Question: I am trying to create a confirmation dialog for a commandButton in JSF. The message I want to display is "Are you sure you want to deploy to #{deployBean.environmentName}?", where #{deployBean.environmentName} refers to the selected value of h:selectOneMenu.
I used plain JavaScript in the 'onClick' parameter of h:commandButton to do this. The XHTML code is as follows:
'''
<h:commandButton id="deploy"
value="Deploy"
action="#{deployBean.deployButtonAction}"
disabled="#{(!deployBean.checkDeploy and (deployBean.stageComplete or deployBean.stageRunning)) or (deployBean.stageStart)}"
onclick="return confirm('Are you sure you want to deploy to #{deployBean.environmentName}?');" >
<f:ajax event="keyup" render="status output detail"/>
</h:commandButton>
'''
But the environment name does not get displayed in the confirmation dialog box.

Please let me know what I'm missing in my code. Or please let me know if there is a better way to do this.
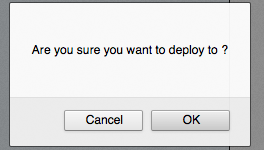
Answer: Hmmm, that won't work because the bit you mentioned. =)
You see, JavaScript does not know anything about that '#{deployBean.environmentName}' syntax -- this EL expression is evaluated in the server only once, before the page loads, and that's it.
Even if you do an AJAX update in your 'h:selectOneMenu' trying to make sure the value in 'deployBean' is set when the button is clicked, the 'onclick' will be evaluated only in the client side. So, you can do what you want with plain JavaScript & DOM manipulation, maybe something like this:
'''
onclick="return confirm('Are you sure you want to deploy to ' +
document.getElementsByClassName('environment-name')[0].value + '?');"
'''
And give your 'h:selectOneMenu' a 'styleClass="environment-name"'.
That should do what you want.
Of course, if you happen to use jQuery in your app, you can make it a bit shorter:
'''
onclick="return confirm('Are you sure you want to deploy to ' +
$('.environment-name').val() + '?');"
'''